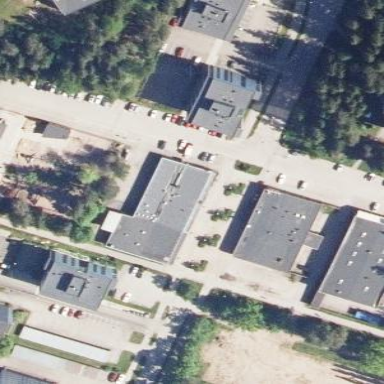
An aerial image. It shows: Retail building.